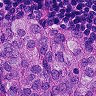
Metastatic tissue present: yes